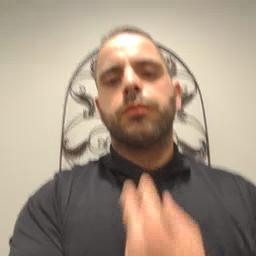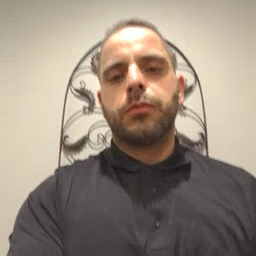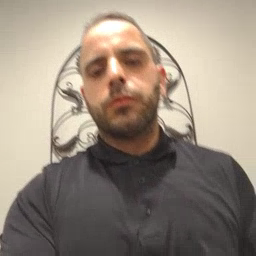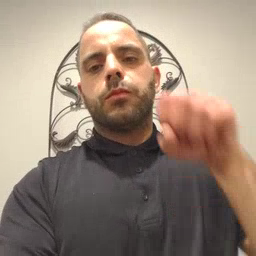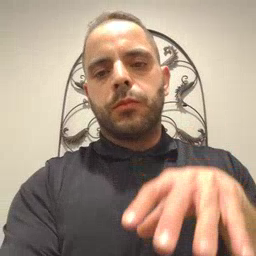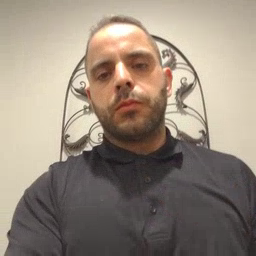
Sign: drop